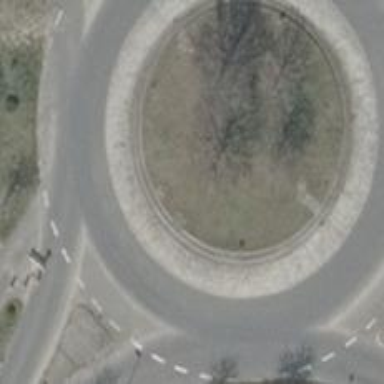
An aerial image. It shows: Roundabout on residential road.